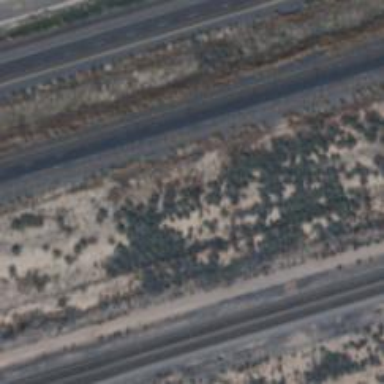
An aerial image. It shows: Abandoned road.